Question: Count the number of objects in the diagram.
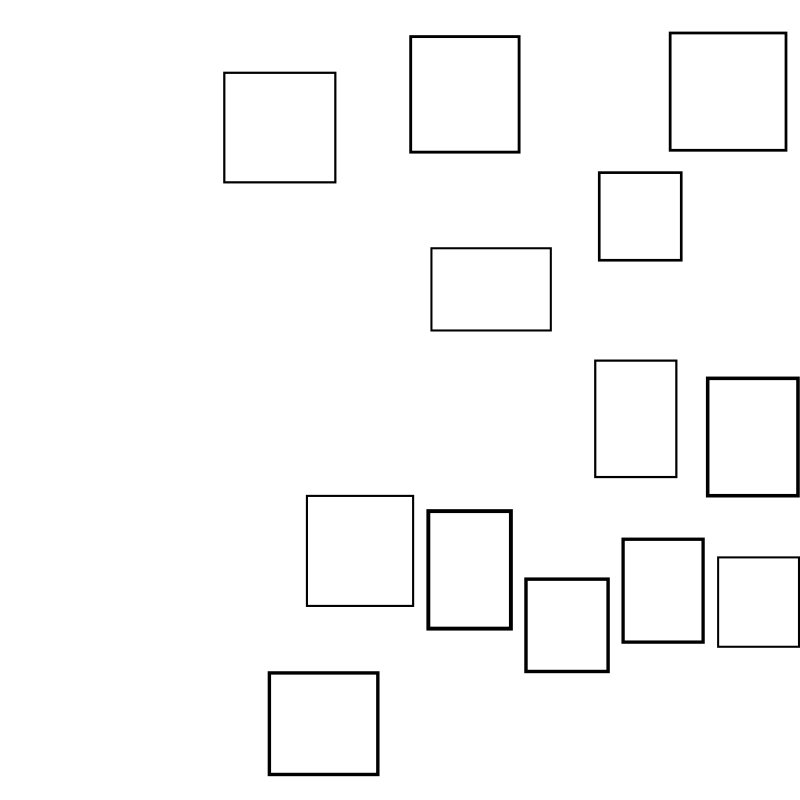
Answer: 13